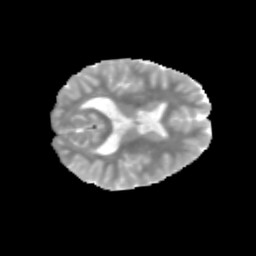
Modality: MD
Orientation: axial
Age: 11
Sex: male
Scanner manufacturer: siemens
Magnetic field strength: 3 T
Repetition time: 3.8 s
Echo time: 0.07 s